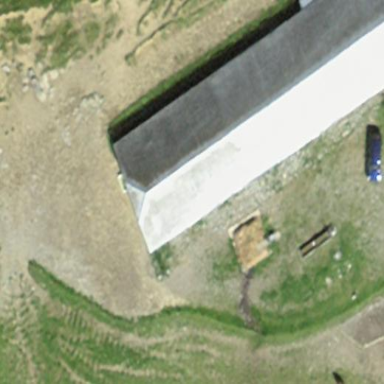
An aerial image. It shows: Hut.